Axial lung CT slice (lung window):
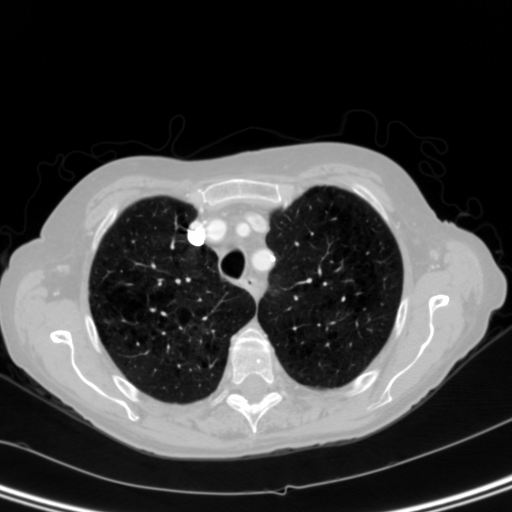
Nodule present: no